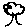
Label: tree